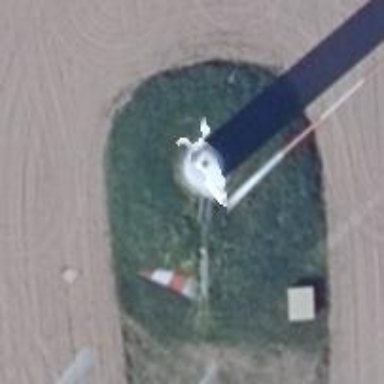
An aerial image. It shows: Wind power generator utilizing wind turbines.